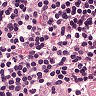
Metastatic tissue present: no